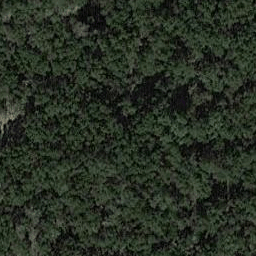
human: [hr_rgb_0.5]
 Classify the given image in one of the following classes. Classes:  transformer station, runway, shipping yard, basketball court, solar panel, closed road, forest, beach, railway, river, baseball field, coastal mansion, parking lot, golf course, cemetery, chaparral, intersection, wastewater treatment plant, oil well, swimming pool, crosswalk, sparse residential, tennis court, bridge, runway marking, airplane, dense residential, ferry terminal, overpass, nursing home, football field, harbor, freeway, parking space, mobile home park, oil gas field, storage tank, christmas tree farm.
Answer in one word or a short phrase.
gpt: forest